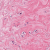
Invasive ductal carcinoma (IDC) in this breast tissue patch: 0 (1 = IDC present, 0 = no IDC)